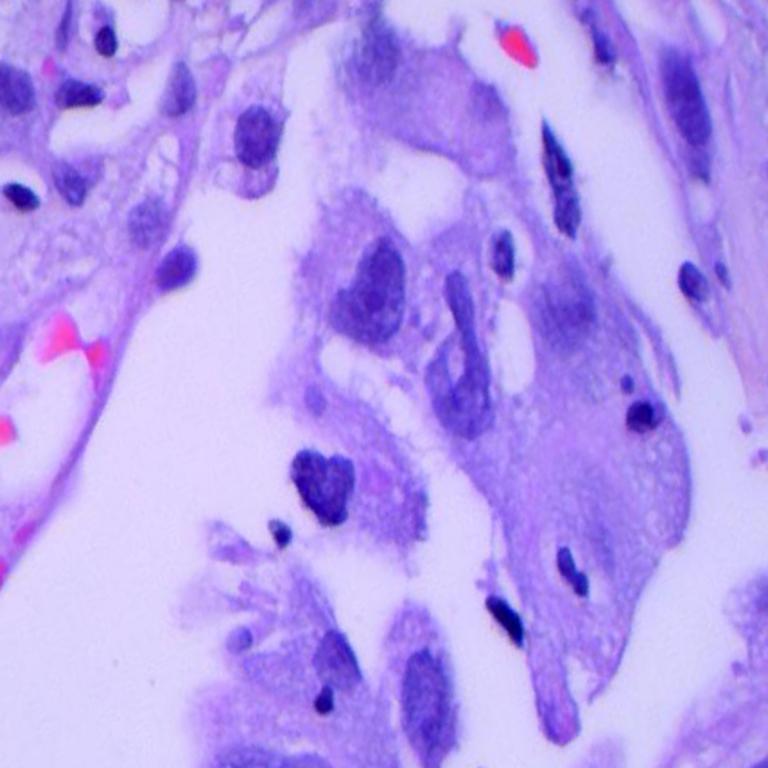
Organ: lung
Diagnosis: adenocarcinomas